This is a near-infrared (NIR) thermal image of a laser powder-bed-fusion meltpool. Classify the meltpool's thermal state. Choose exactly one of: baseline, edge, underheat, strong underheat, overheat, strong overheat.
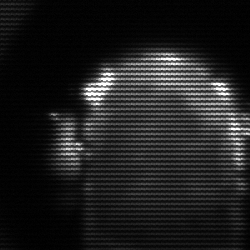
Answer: baseline